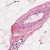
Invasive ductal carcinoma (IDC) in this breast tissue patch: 0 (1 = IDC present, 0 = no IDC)